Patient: sex F, age 41
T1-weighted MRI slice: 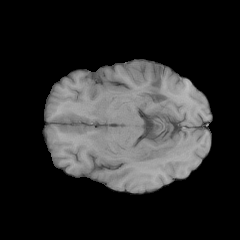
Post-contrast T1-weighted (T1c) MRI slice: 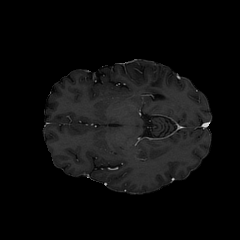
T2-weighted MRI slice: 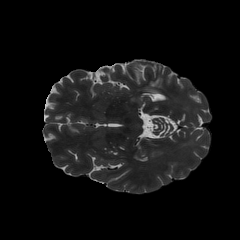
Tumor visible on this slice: no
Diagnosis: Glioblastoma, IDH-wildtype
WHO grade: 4